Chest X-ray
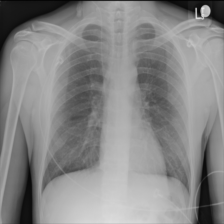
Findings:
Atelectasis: negative
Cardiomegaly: negative
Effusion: negative
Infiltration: negative
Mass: negative
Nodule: negative
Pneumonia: negative
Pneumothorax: negative
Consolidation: negative
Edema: negative
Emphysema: negative
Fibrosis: negative
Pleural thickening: negative
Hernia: negative